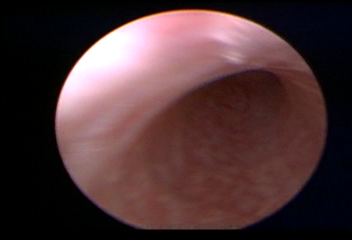
Modality: WLC
Class: Normal mucosa
Bladder cancer association: No